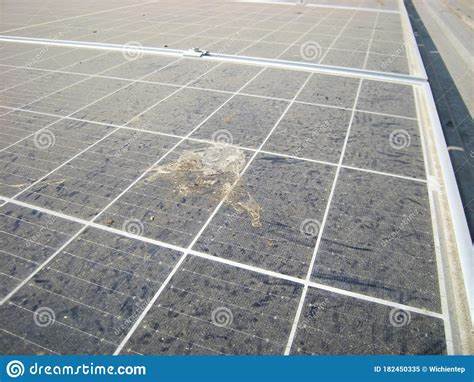
Label: Bird-drop